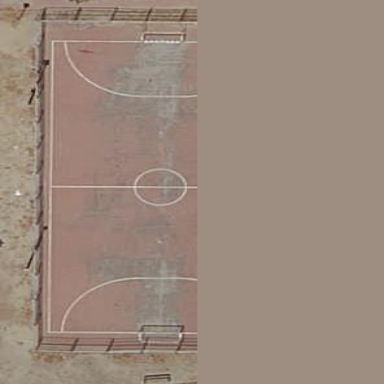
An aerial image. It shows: Asphalt soccer pitch for outdoor leisure and sports activities.